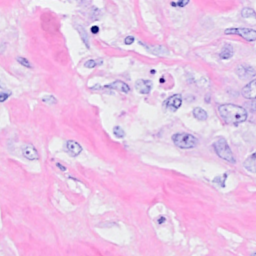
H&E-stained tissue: Breast